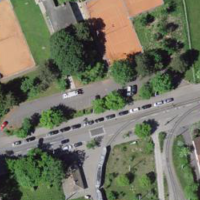
EUNIS habitat code: 53
Species observed at this site:
Lamium galeobdolon
Salvia pratensis